Question: I am having a major issue that i want to add some data to a table row on specific td by adding multiple input elements with the help of ajax. I'm also able to do that but my issue is when i have multiple rows on table and i add the element it add on the first row of table but i want to add to that row only here what im trying to do.
the code i'm using for it
'''
<script type="text/javascript" src="assets/js/jquery-1.11.1.min.js"></script>
<script type="text/javascript">
<script type="text/javascript">
var counter = 1;
function dep()
{
if(counter>9){
alert("Only 10 textboxes allow");
return false;
}
var newTextBoxDiv = jQuery(document.createElement('div'))
.attr("id", 'dependent' + counter);
newTextBoxDiv.after().html( '<input type="text" class="form-control" name="checklistname[]' + counter + '" placeholder="Add Checklist" required>');
newTextBoxDiv.appendTo("#dependent");
counter++;
}
function depdel()
{
if(counter==1){
alert("No more textbox to remove");
return false;
}
counter--;
jQuery("#dependent" + counter).remove();
}
</script>
<table>
<thead>
<tr class="myrows">
<th>Project </th>
<th>Action</th>
</tr>
</thead>
<tr>
<?php for($i=0;$i<=2;$i++) { ?>
<td>my project<?php echo $i;?></td>
<td> <form action="" method="post" id="form">
<div id="dependent" class="newclass">
</div>
<input type="submit" id="mybutton" value="Save" title="Save">
<a href="#" class="action" title="Add" onClick="dep();"> Add </a>
<a href="#" class="action" title="Delete" onClick="depdel();">delete </a>
</td>
<?php }?>
</tr>
</table>
'''
kindly check the screenshot and the html is to show what i'm trying to do. thanks
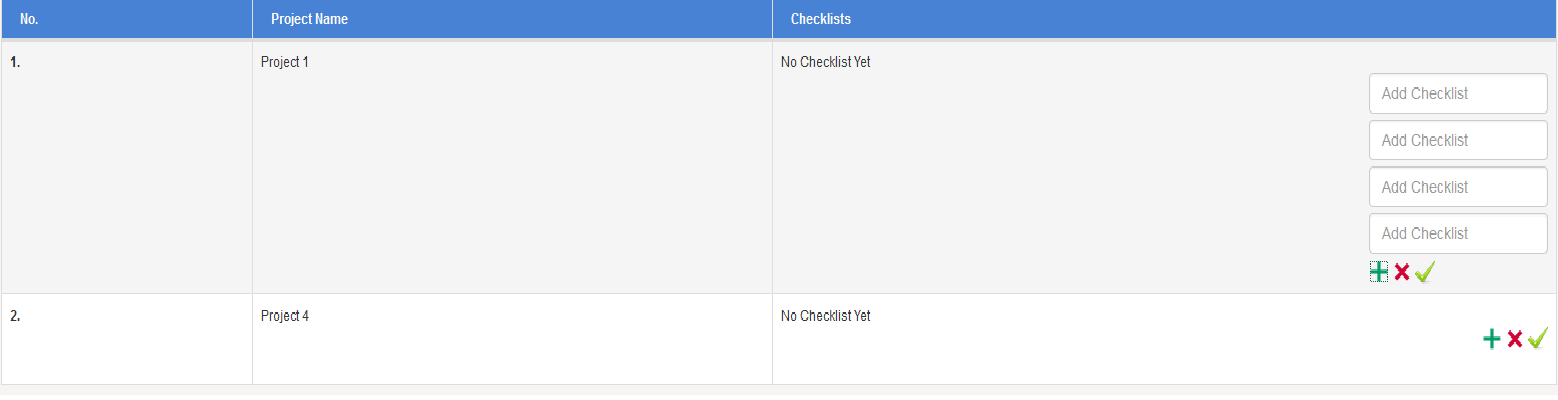
Answer: in HTML :
'''
<a href="#" class="action" title="Add" onClick="dep(this);"> Add </a>
'''
in javaScript:
'''
var counter = 1;
function dep(obj)
{
var myDependent= $(obj).closest('tr').find("#dependent");
if(counter>9){
alert("Only 10 textboxes allow");
return false;
}
var newTextBoxDiv = jQuery(document.createElement('div'))
.attr("id", 'dependent' + counter);
newTextBoxDiv.html( '<input type="text" class="form-control" name="checklistname[]' + counter + '" placeholder="Add Checklist" required>');
newTextBoxDiv.appendTo(myDependent);
counter++;
}
'''